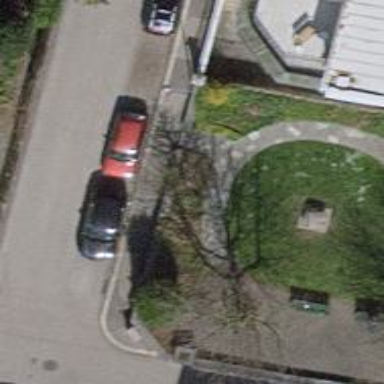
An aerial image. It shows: Footway with sett surface.